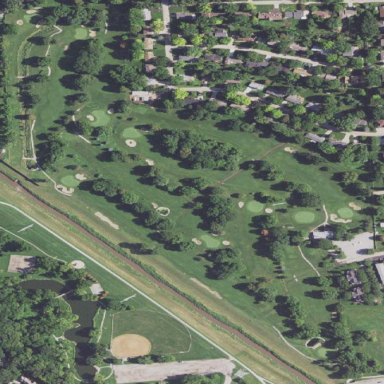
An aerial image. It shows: Golf course surrounded by greenery.